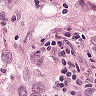
Metastatic tissue present: yes